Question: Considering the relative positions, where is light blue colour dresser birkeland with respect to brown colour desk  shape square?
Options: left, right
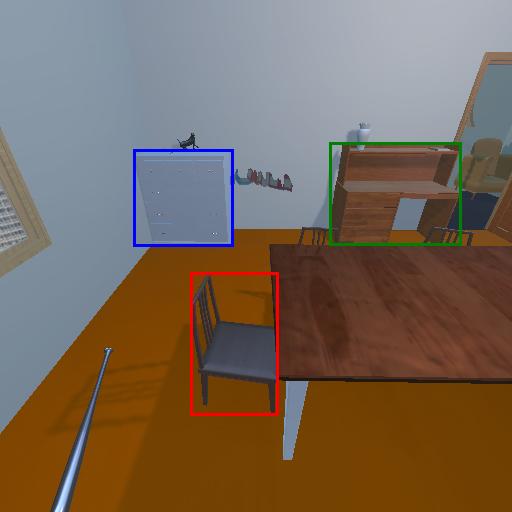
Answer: left